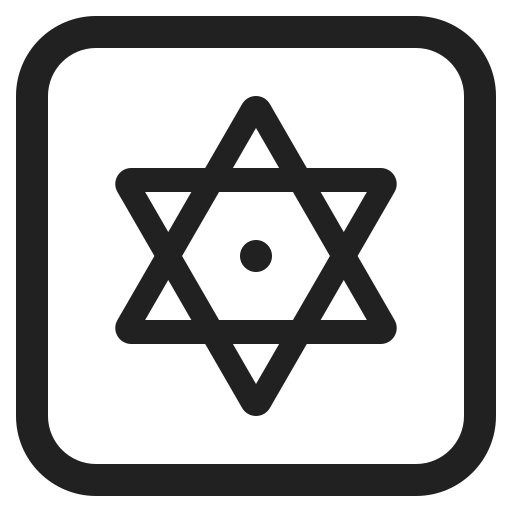
dotted six pointed star high contrast